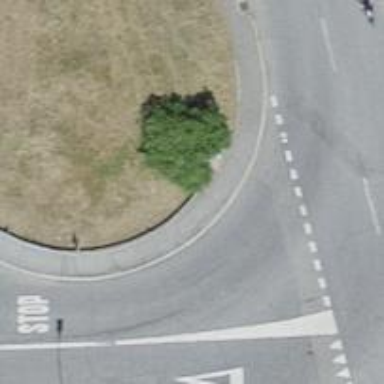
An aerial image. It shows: Wayside cross with historic significance.